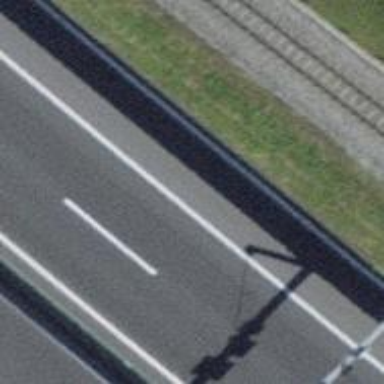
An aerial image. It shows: Motorway.